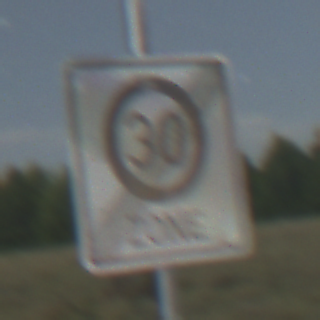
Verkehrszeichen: EndeZone30
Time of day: Night
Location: Outdoor (Nature)
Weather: Clear
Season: NotSpecified
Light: Natural